Question:
How can I create this efect with text-shadow?
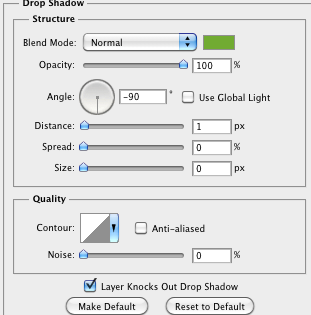
Answer: '''
text-shadow: #71AB32 0 1px 0;
'''